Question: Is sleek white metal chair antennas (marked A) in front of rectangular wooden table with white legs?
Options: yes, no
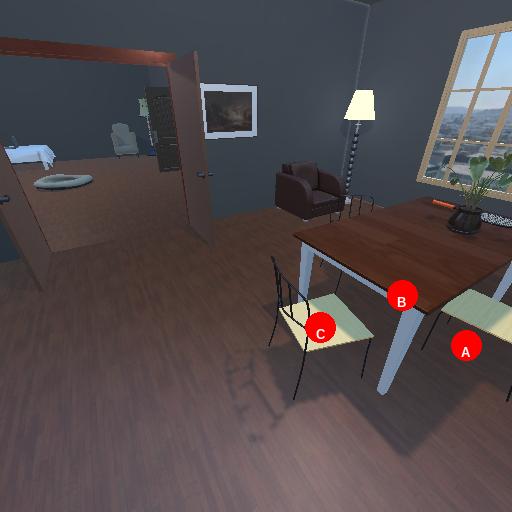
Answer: yes